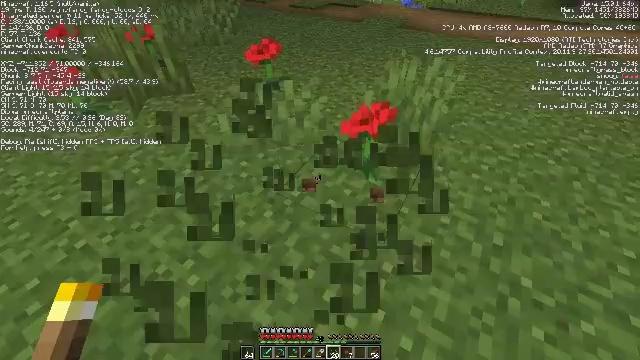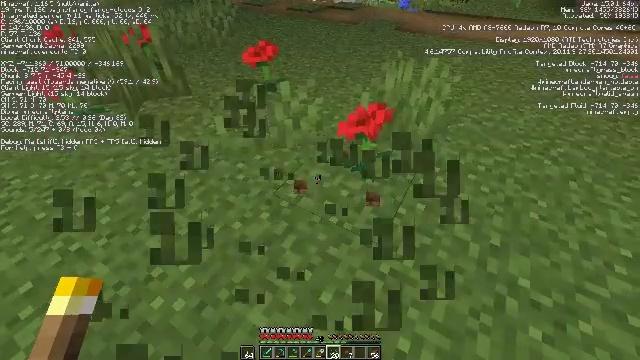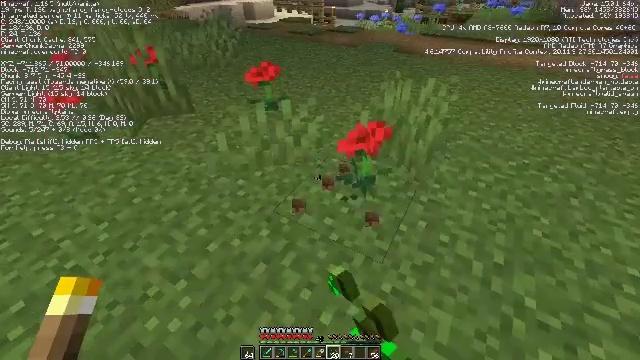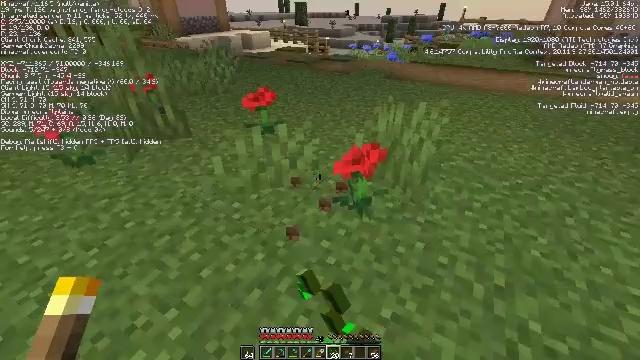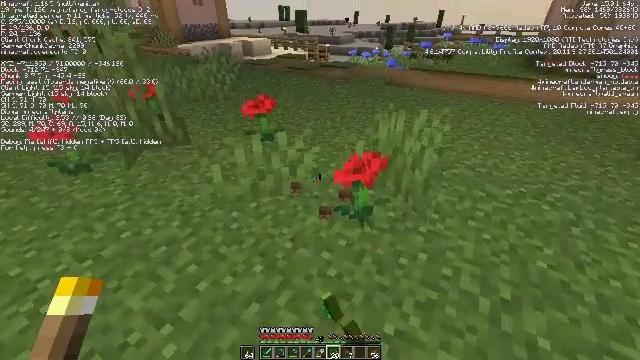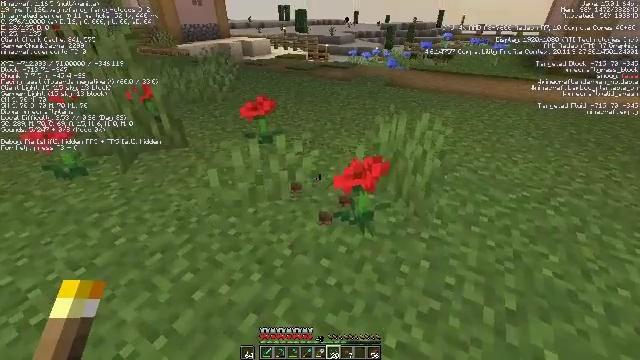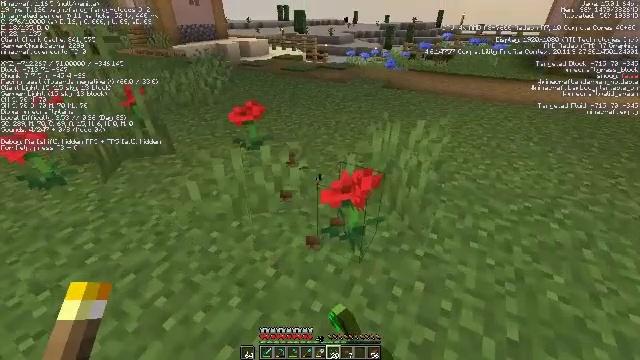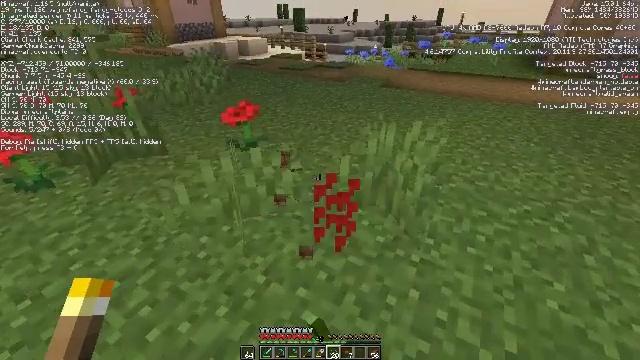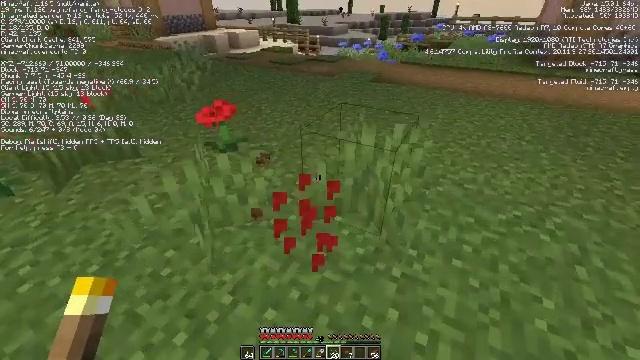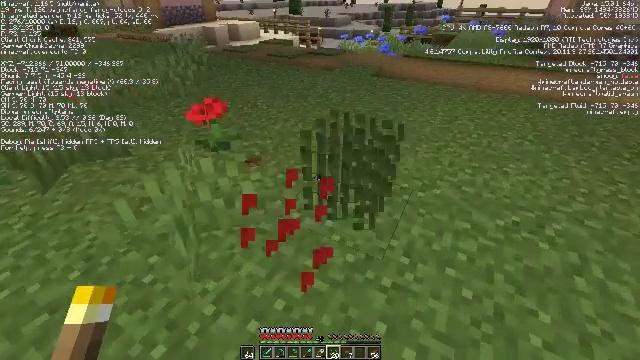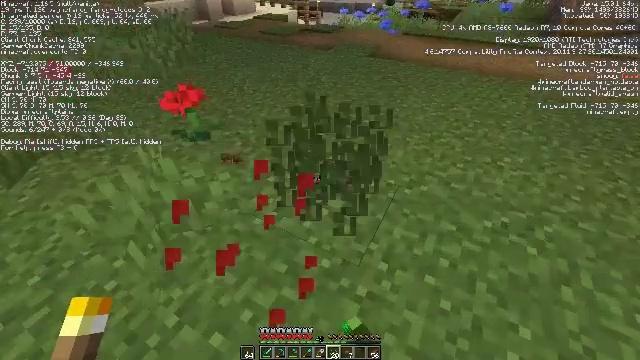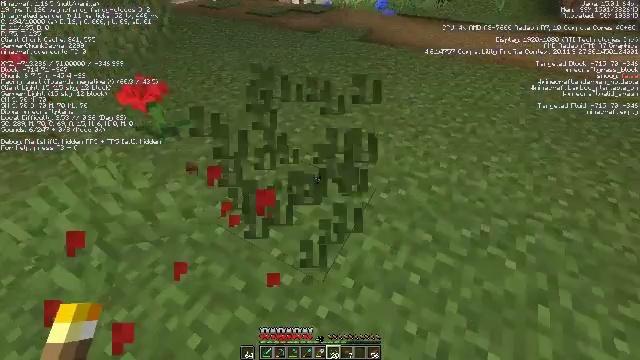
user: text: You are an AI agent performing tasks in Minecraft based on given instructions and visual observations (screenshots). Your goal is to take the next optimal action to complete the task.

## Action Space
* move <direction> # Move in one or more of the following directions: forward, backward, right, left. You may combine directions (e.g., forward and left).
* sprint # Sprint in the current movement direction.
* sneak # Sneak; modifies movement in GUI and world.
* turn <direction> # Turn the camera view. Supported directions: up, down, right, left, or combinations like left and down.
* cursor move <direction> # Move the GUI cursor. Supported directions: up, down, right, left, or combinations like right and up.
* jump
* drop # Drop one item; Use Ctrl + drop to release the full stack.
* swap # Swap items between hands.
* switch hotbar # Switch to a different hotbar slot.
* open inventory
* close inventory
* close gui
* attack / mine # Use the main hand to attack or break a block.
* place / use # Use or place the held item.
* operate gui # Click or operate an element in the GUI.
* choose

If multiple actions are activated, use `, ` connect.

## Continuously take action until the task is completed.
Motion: motion action
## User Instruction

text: Mine the poppy flower.
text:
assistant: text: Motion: attack / mine
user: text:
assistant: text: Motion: turn up, attack / mine
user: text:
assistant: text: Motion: turn right and up, attack / mine
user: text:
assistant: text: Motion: move forward, turn up
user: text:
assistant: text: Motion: move forward and move right, attack / mine
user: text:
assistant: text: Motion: move forward and move right, attack / mine
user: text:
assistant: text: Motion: move forward and move right, attack / mine
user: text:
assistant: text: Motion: move forward and move right, turn down
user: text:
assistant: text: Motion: move forward and move right, turn down, attack / mine
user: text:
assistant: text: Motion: move forward and move right, turn down, attack / mine
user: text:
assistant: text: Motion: move forward and move right, turn down
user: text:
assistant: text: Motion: attack / mine